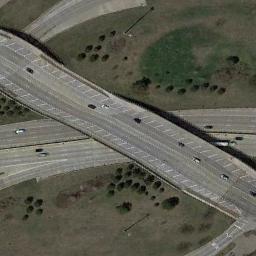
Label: overpass